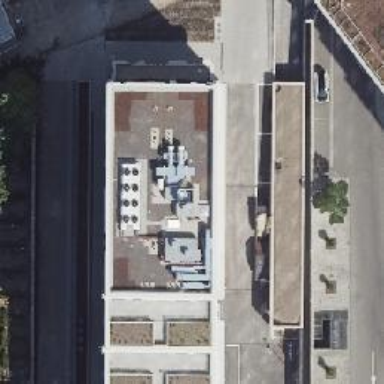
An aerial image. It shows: Part of building.